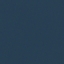
Label: SeaLake